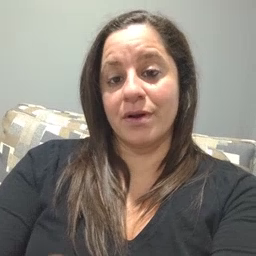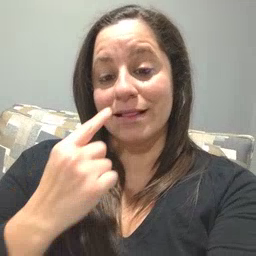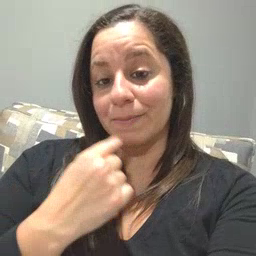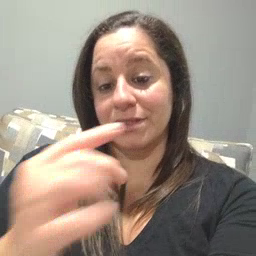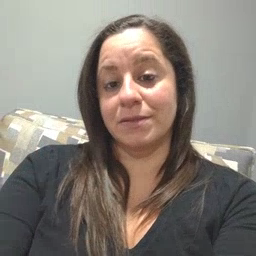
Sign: lips